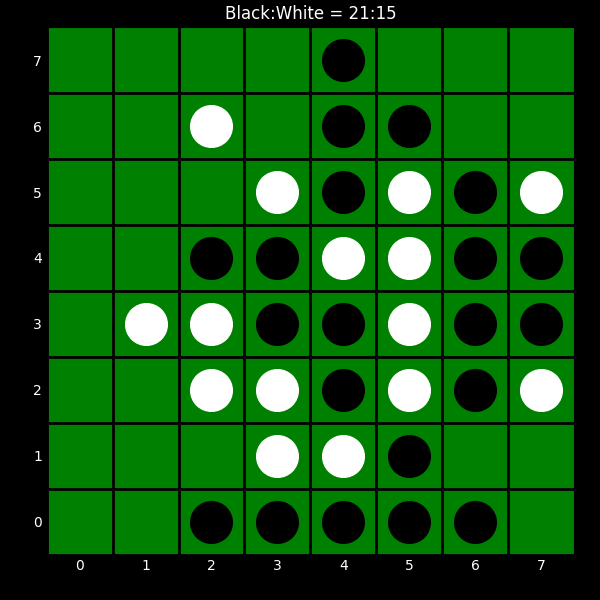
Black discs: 21
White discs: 15